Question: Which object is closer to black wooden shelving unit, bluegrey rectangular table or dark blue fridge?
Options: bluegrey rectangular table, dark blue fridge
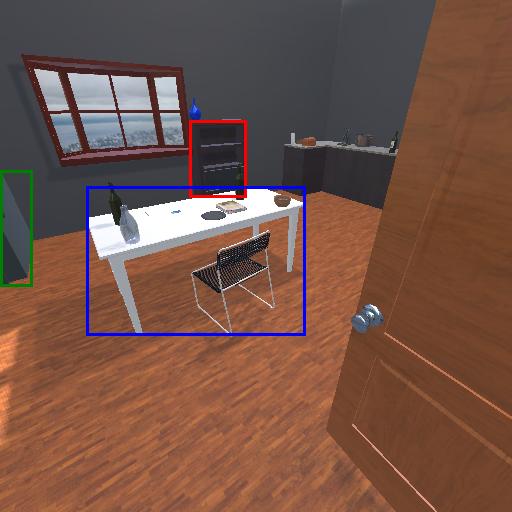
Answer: bluegrey rectangular table